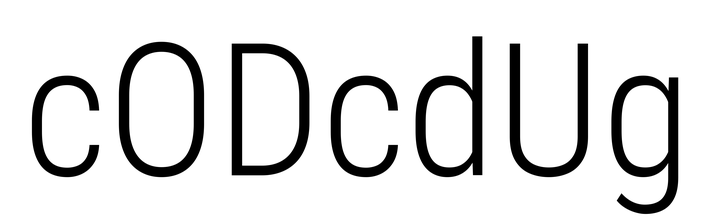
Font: Roboto_Condensed_Light